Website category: jobs
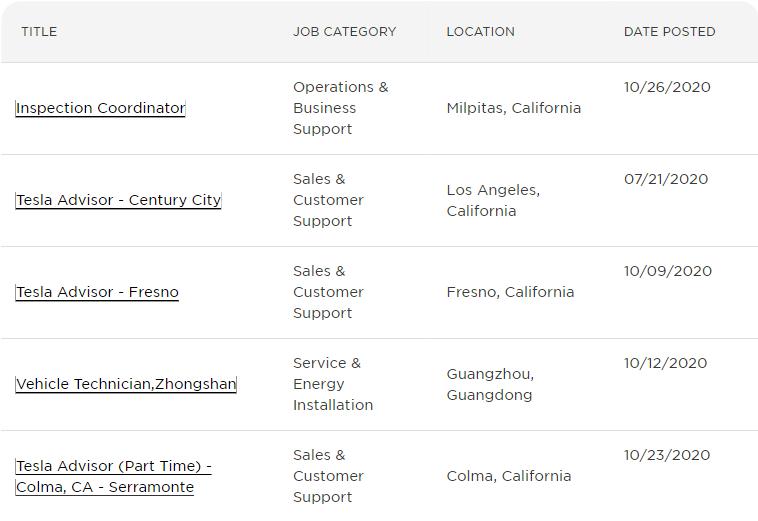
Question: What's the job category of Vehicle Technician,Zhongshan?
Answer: Service & Energy Installation

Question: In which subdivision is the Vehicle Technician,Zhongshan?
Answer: Service & Energy Installation

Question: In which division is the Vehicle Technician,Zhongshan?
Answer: Service & Energy Installation

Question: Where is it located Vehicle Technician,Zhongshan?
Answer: Service & Energy Installation

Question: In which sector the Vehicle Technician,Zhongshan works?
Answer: Service & Energy Installation

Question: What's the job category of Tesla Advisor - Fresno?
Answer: Sales & Customer Support

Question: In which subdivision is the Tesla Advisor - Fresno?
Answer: Sales & Customer Support

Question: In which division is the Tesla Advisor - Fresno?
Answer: Sales & Customer Support

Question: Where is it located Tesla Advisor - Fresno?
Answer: Sales & Customer Support

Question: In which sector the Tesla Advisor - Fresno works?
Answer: Sales & Customer Support

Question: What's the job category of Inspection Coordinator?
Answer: Operations & Business Support

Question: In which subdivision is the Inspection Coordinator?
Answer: Operations & Business Support

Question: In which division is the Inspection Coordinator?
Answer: Operations & Business Support

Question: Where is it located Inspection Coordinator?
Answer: Operations & Business Support

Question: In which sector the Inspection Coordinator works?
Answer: Operations & Business Support

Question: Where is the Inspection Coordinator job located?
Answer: Milpitas, California

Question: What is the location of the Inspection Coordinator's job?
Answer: Milpitas, California

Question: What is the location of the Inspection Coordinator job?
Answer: Milpitas, California

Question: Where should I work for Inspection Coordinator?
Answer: Milpitas, California

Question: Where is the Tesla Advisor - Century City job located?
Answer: Los Angeles, California

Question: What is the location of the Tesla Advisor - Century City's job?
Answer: Los Angeles, California

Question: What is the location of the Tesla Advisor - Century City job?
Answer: Los Angeles, California

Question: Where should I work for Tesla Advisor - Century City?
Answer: Los Angeles, California

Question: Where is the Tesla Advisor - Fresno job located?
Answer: Fresno, California

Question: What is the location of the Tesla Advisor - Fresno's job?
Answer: Fresno, California

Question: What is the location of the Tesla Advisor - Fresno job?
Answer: Fresno, California

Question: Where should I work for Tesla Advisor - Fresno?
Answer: Fresno, California

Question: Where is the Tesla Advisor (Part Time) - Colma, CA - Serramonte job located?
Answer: Colma, California

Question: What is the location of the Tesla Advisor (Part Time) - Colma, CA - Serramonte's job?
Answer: Colma, California

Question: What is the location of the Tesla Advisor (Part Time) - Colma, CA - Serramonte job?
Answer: Colma, California

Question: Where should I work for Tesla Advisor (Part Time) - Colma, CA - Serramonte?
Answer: Colma, California

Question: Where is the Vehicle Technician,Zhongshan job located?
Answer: Guangzhou, Guangdong

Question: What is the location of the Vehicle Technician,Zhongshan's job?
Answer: Guangzhou, Guangdong

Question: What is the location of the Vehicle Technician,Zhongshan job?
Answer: Guangzhou, Guangdong

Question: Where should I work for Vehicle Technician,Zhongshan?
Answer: Guangzhou, Guangdong

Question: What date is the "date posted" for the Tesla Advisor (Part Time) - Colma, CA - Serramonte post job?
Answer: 10/23/2020

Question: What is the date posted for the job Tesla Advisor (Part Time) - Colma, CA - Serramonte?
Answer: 10/23/2020

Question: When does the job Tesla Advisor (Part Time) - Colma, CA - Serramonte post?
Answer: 10/23/2020

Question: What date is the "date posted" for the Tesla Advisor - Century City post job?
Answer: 07/21/2020

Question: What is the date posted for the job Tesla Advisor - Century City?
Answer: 07/21/2020

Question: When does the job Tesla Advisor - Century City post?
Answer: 07/21/2020

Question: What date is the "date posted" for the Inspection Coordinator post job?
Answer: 10/26/2020

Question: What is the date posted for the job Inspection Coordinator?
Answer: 10/26/2020

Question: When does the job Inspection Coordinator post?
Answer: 10/26/2020

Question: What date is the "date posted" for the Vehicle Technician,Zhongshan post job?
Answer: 10/12/2020

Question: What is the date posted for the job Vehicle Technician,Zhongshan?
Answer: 10/12/2020

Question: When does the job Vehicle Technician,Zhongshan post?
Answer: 10/12/2020

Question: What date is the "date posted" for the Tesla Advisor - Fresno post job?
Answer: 10/09/2020

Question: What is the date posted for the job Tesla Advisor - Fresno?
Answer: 10/09/2020

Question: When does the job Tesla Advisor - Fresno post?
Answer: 10/09/2020

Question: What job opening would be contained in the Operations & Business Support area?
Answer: Inspection Coordinator

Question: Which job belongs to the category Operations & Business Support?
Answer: Inspection Coordinator

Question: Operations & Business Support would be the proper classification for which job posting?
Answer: Inspection Coordinator

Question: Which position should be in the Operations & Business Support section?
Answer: Inspection Coordinator

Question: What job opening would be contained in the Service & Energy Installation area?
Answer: Vehicle Technician,Zhongshan

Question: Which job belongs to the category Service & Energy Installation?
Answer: Vehicle Technician,Zhongshan

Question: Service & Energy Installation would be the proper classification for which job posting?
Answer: Vehicle Technician,Zhongshan

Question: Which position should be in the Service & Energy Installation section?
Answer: Vehicle Technician,Zhongshan

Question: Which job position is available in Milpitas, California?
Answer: Inspection Coordinator

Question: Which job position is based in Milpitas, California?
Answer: Inspection Coordinator

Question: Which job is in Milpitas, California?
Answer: Inspection Coordinator

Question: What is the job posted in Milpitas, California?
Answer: Inspection Coordinator

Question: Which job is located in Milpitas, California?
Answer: Inspection Coordinator

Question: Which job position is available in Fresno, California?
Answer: Tesla Advisor - Fresno